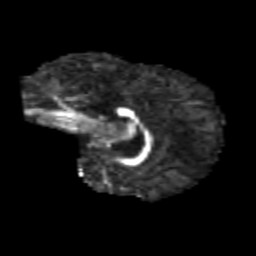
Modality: FA
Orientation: sagittal
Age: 6
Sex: male
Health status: healthy